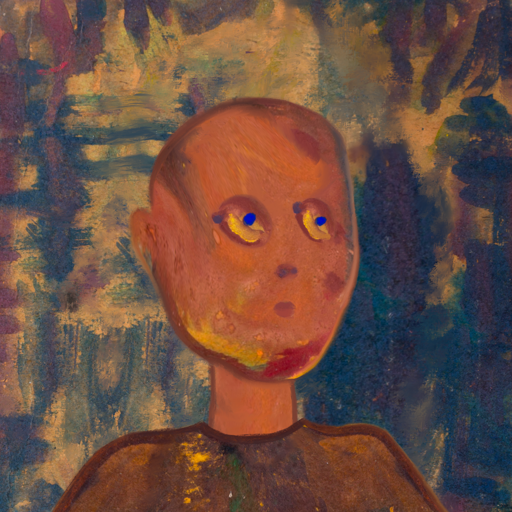
Background: InTheSun, Head And Neck Side: Mother_And_Son_Son, Face Side: Mother_And_Son_Son, Bust: Comrade, Hair Side: Blank, Head Accessory: Blank, Second Necklace: Blank, Necklace: Blank, Baby: Blank